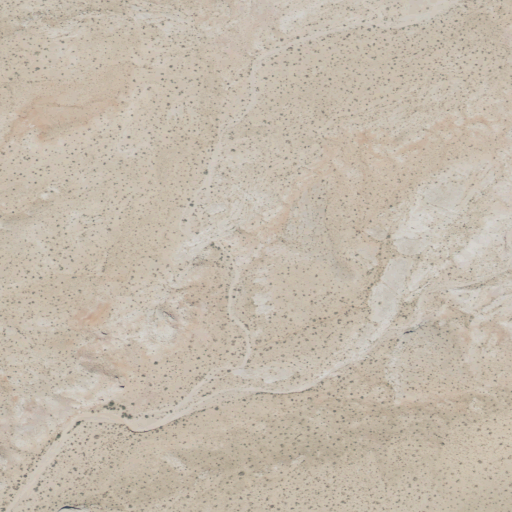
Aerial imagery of mountain in Utah named North Pinto Hills containing shrub and barren land